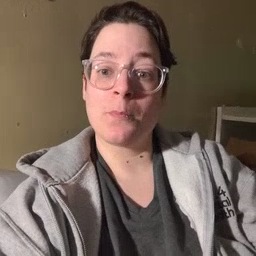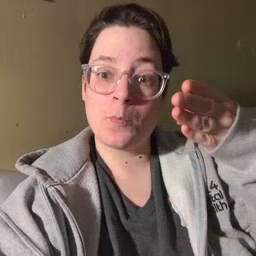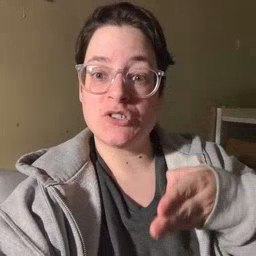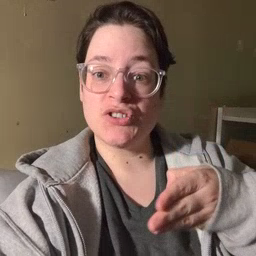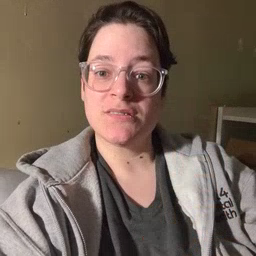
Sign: person